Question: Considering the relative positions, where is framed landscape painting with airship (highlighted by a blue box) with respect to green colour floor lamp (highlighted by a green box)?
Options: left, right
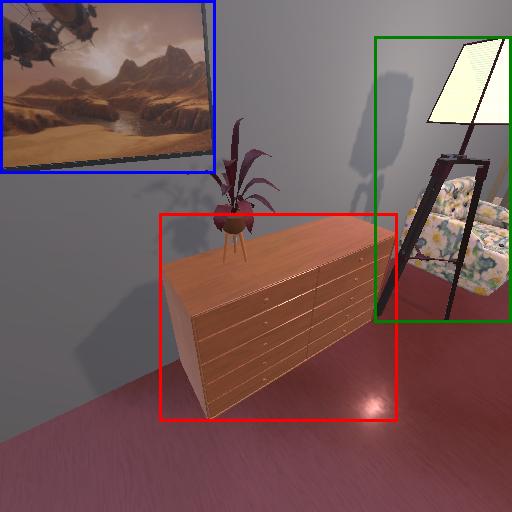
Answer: left